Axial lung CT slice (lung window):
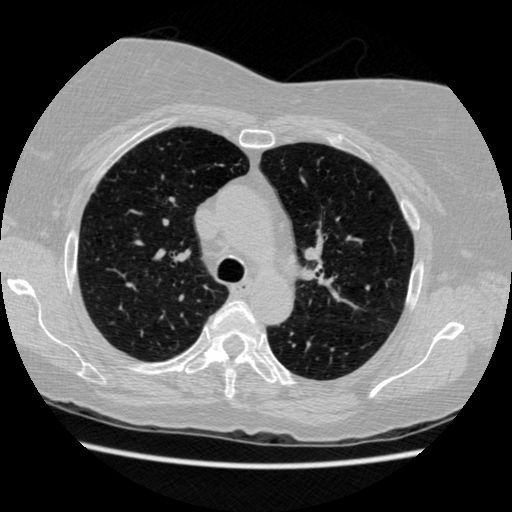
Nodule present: no